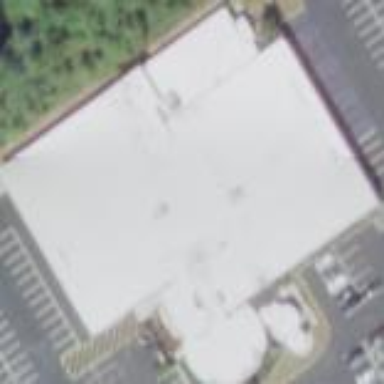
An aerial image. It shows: Building with bowling alley inside.